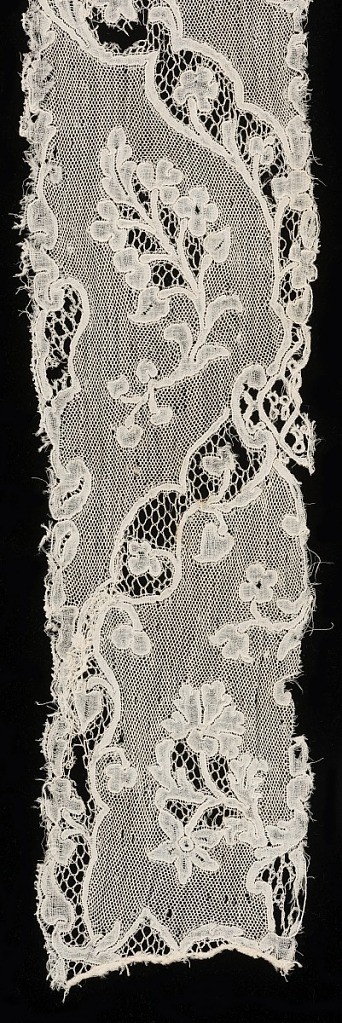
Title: Cap streamer
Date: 1750–1800
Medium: linen Technique: bobbin lace (Mechlin style)
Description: One lappet of Mechlin style bobbin lace